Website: macys
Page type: customer-info-address
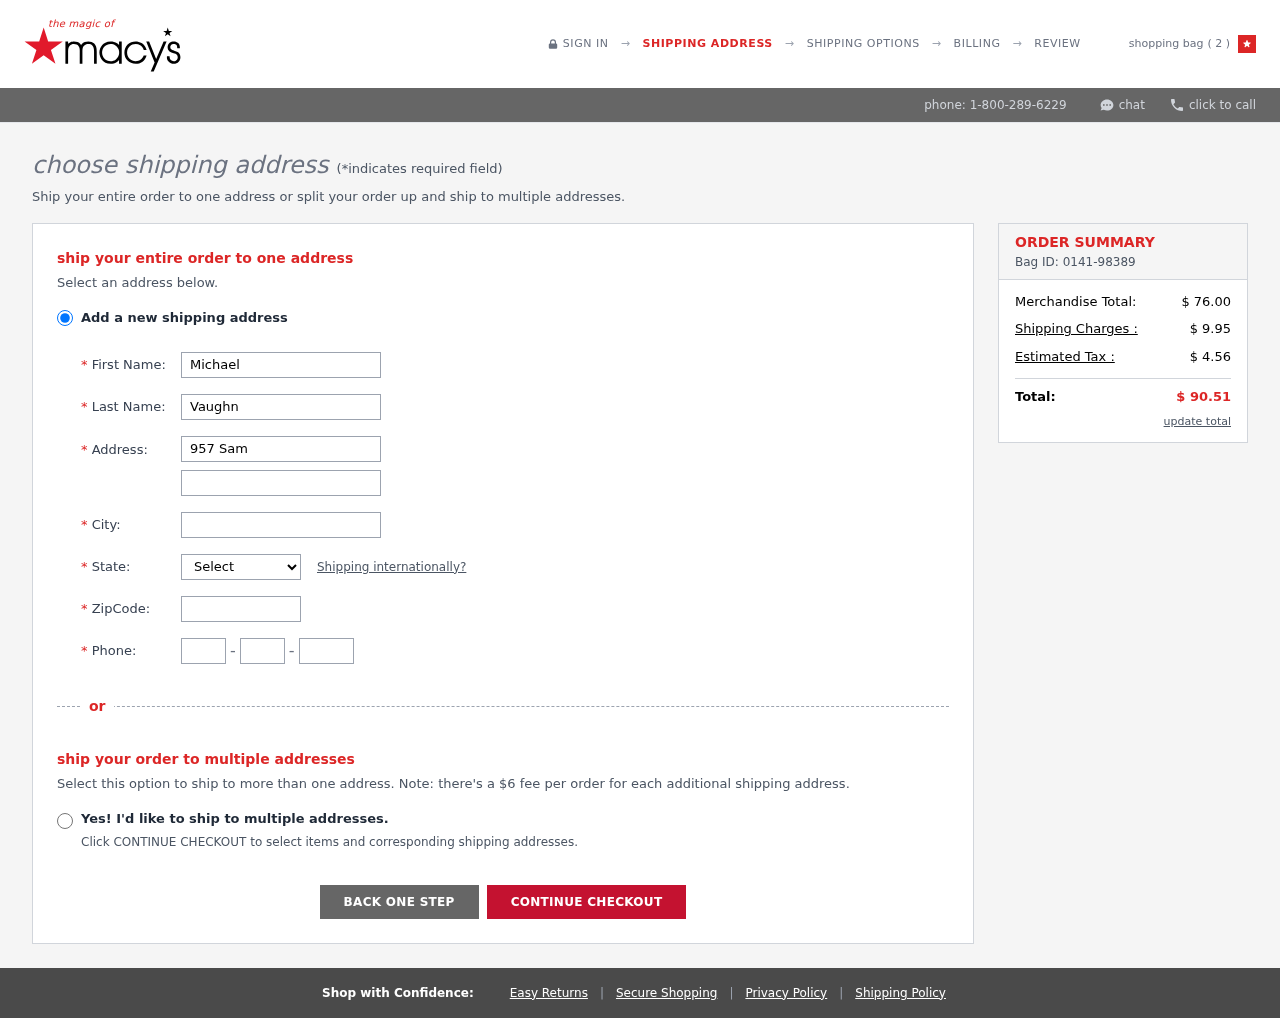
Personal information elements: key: PII_CITY
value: South Melissachester
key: PII_FIRSTNAME
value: Michael
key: PII_LASTNAME
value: Vaughn
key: PII_PHONE_AREA
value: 937
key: PII_PHONE_PREFIX
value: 332
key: PII_PHONE_SUFFIX
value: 0935
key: PII_POSTCODE
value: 56990
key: PII_STATE_ABBR
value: WV
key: PII_STREET
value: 957 Samuel Springs Suite 948
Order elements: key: ORDER_NUM_ITEMS
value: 2
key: ORDER_ID
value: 0141-98389
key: ORDER_SUBTOTAL
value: $ 76.00
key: ORDER_SHIPPING_COST
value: $ 9.95
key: ORDER_TAX
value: $ 4.56
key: ORDER_TOTAL
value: $ 90.51